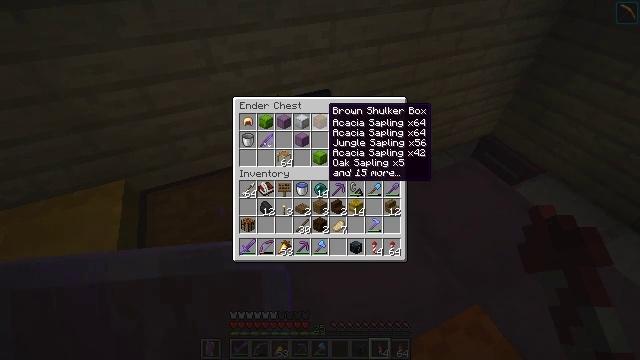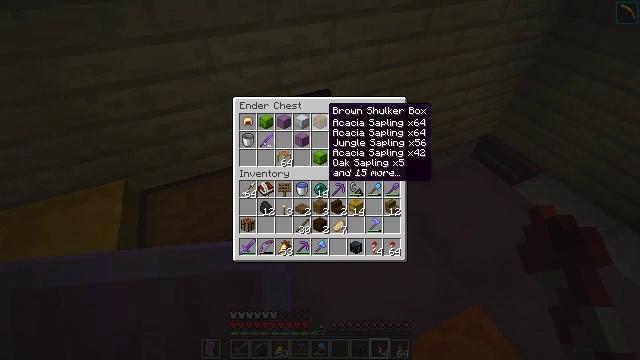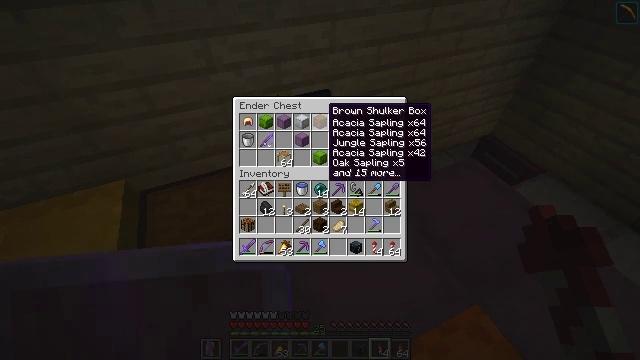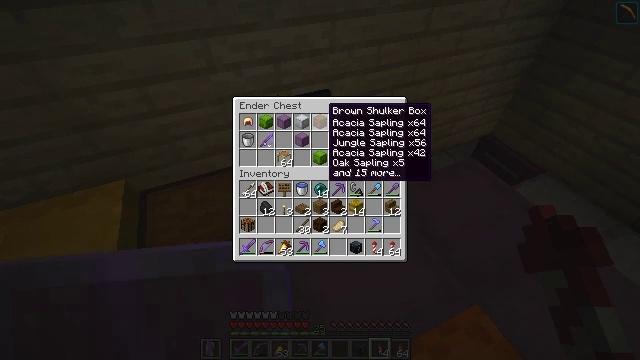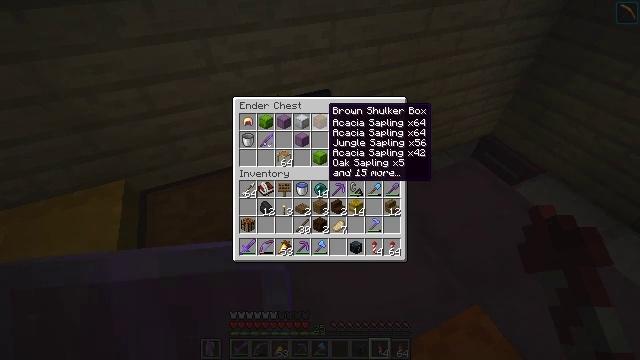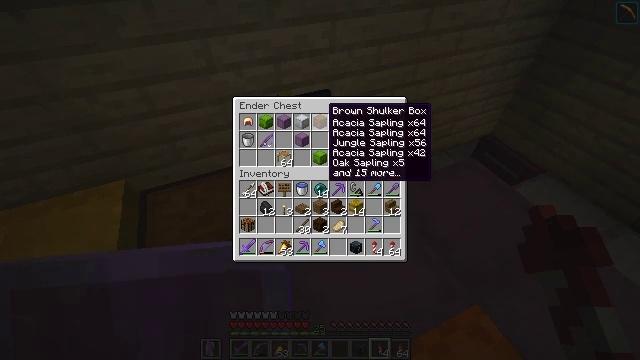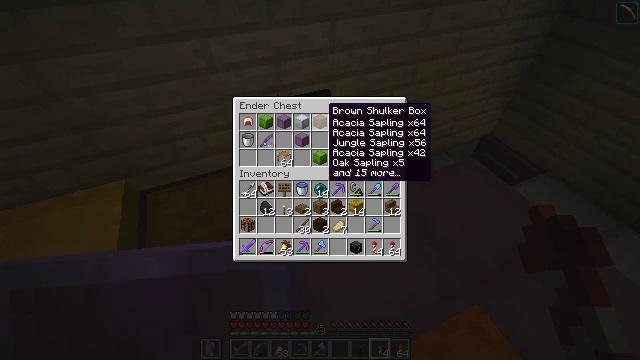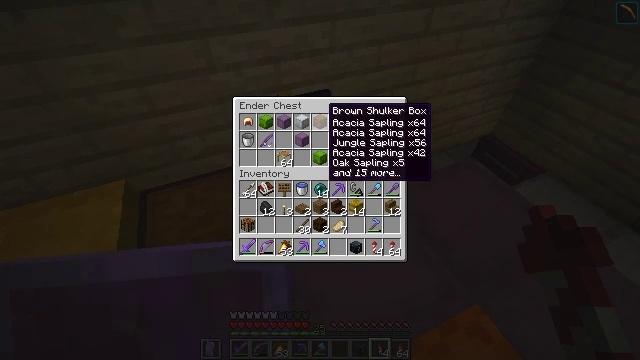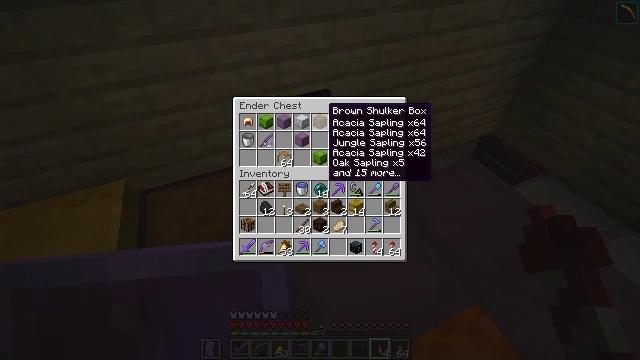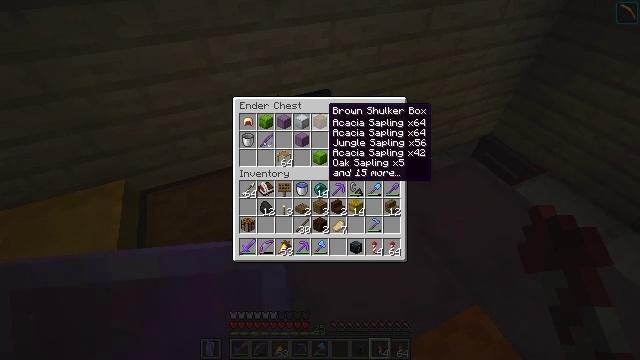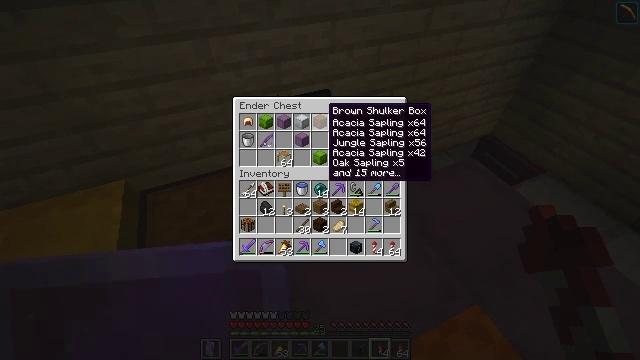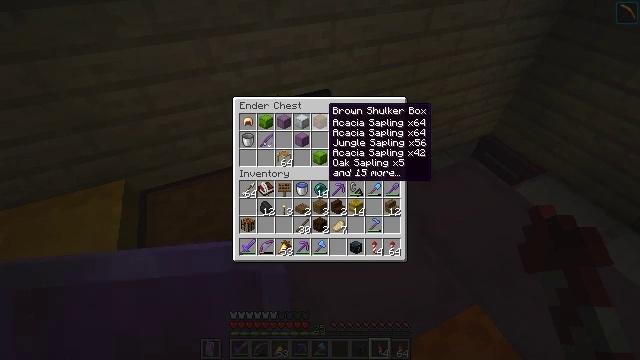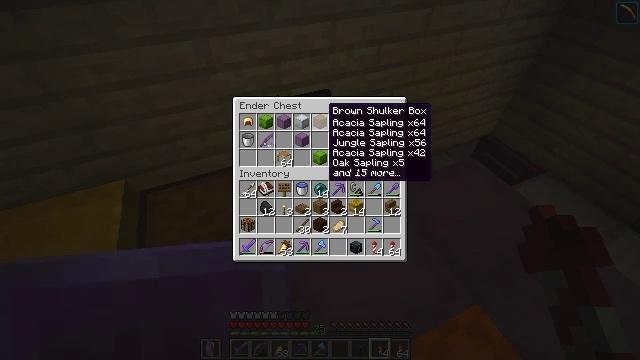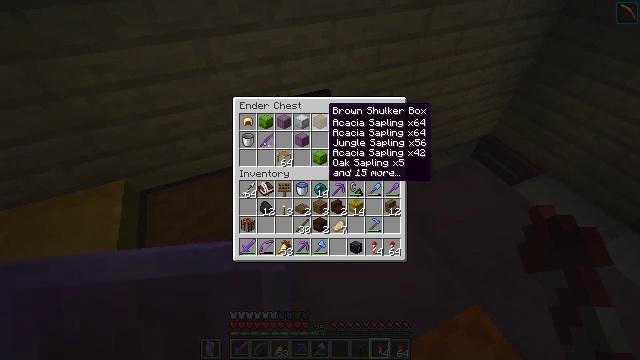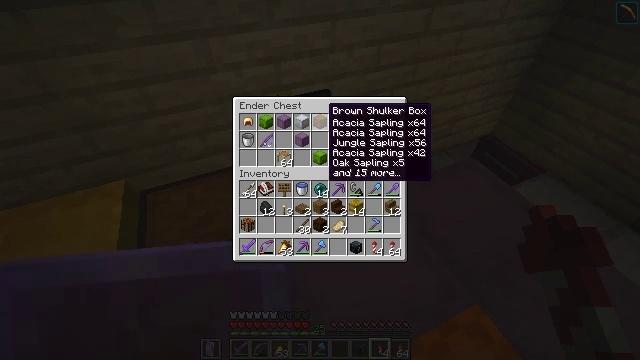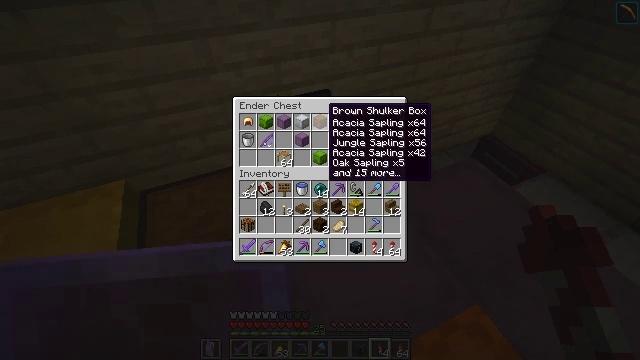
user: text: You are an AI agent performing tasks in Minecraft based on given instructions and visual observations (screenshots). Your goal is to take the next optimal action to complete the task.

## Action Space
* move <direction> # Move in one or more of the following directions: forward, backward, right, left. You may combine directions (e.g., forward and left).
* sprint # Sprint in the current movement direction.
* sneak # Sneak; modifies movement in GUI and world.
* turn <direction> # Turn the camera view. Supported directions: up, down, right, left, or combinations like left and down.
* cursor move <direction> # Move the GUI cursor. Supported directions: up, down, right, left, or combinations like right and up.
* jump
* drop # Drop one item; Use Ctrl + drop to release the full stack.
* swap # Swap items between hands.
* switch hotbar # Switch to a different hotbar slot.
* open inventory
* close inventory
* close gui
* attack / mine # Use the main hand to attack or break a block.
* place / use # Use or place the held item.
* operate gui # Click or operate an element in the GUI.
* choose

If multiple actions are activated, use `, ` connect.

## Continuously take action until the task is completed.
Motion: motion action
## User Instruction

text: Break the brown shulker box to pick it up.
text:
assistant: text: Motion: no_op
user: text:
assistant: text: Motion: no_op
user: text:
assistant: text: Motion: no_op
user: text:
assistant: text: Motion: no_op
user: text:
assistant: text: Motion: no_op
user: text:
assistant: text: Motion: no_op
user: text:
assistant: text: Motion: no_op
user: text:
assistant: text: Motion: no_op
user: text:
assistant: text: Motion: no_op
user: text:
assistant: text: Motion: no_op
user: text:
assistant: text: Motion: no_op
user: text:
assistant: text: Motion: no_op
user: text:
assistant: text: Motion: no_op
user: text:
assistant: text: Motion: no_op
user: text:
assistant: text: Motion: no_op
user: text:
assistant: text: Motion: no_op
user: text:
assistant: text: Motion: no_op
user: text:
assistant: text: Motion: no_op
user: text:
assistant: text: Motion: close gui
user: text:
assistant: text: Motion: turn left and down
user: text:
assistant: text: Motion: turn left and down
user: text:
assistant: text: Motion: turn left and down
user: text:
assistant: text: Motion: turn left
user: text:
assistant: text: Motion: no_op
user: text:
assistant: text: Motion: no_op
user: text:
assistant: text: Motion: no_op
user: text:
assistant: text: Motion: use / place
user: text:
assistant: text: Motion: use / place
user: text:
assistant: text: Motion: use / place
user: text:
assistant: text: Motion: no_op